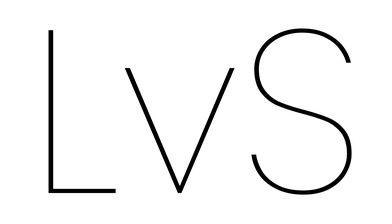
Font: Poppins-Thin